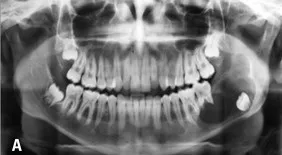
(A) Panoramic radiographic before the surgery. A radiolucent injury, unicystic pattern, unilocular, transition zones defined by thin sclerotic border, discreet insufflation extending from mandibular body to left ascending ramus, near to sigmoid notch associated with radicular reabsorption of teeth 36 and 37, and displacement tooth 38 for mandibular basis.
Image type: radiology (x_ray)